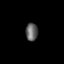
Tissue: lung
Cell type: Epithelial cells
Senescence score: 0.241
Nuclear area (px): 213
Mean DAPI intensity: 98.587